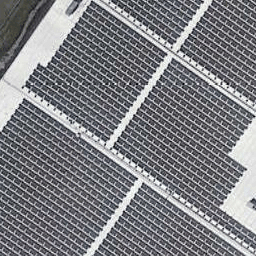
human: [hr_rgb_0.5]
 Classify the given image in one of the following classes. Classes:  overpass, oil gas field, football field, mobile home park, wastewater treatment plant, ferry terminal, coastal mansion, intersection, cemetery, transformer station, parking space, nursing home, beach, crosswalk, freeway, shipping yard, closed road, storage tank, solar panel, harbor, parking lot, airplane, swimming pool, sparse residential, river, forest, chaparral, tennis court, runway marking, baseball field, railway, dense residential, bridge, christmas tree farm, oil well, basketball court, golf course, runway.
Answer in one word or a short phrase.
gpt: solar panel